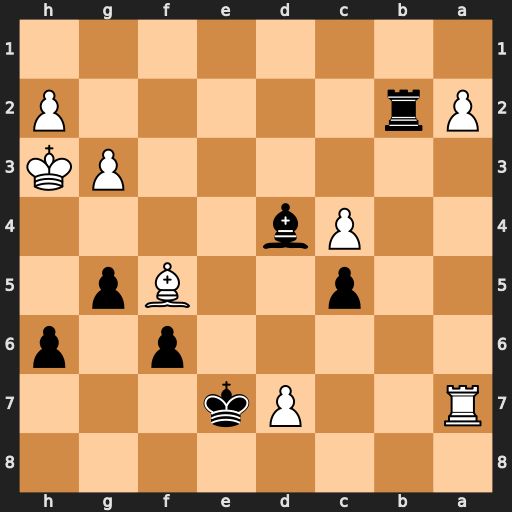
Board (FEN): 8/R2Pk3/5p1p/2p2Bp1/2Pb4/6PK/Pr5P/8
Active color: b
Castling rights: -
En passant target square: -
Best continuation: h5 Ra8 g4+ Bxg4 hxg4+